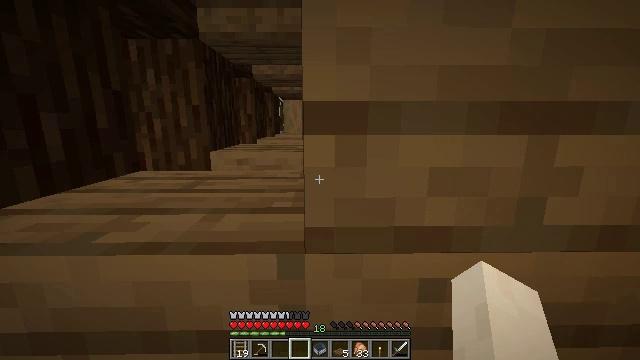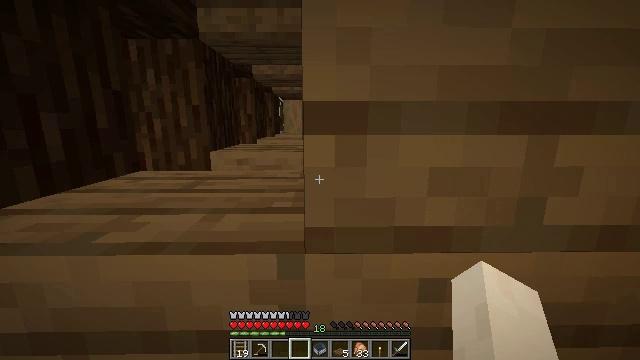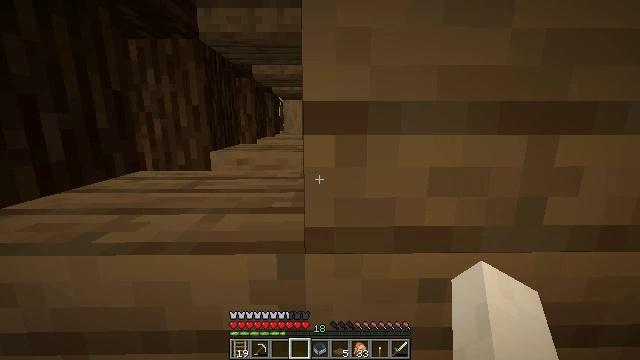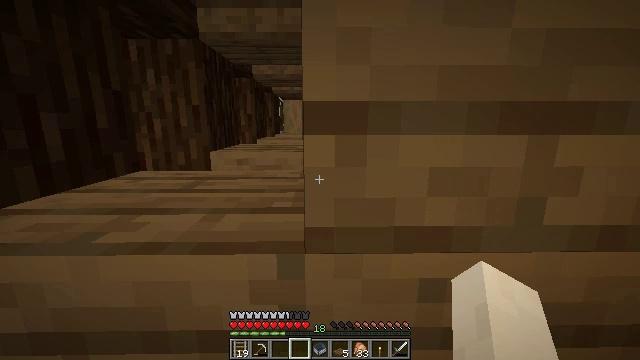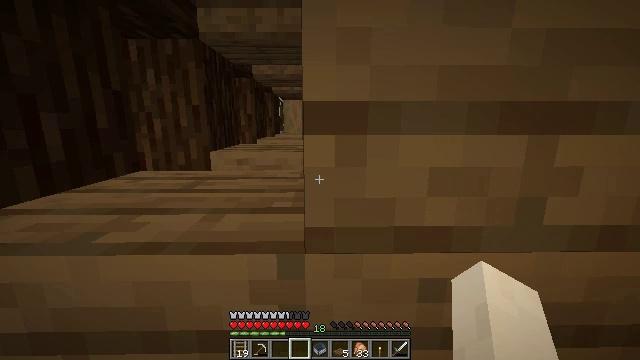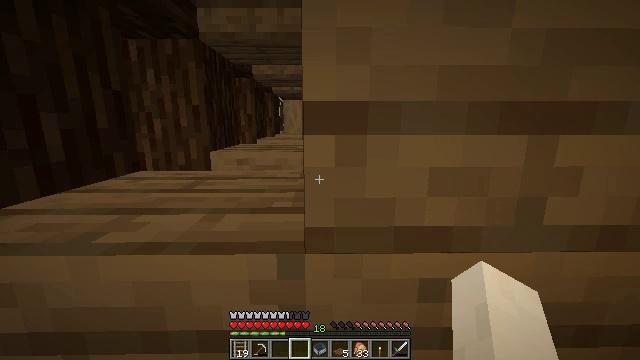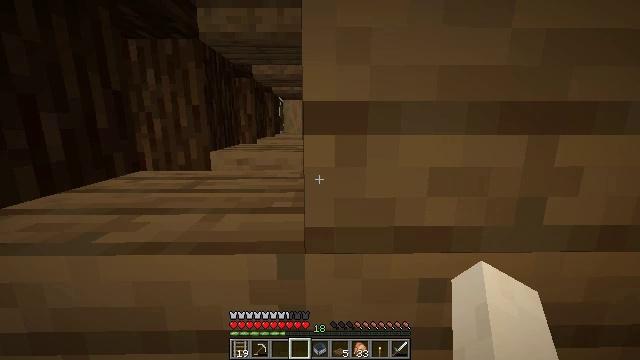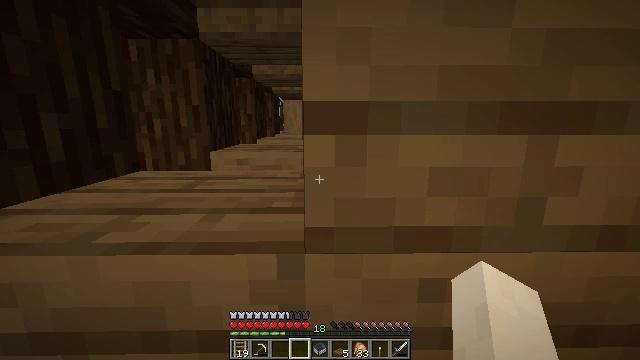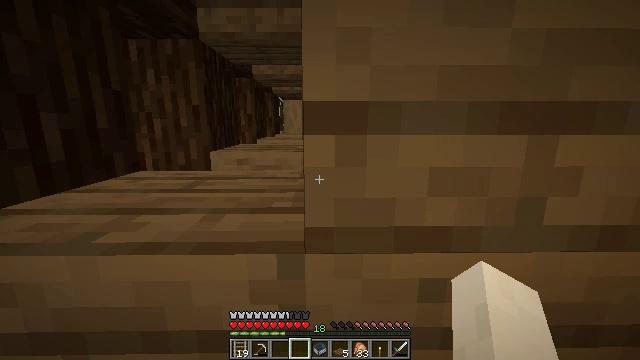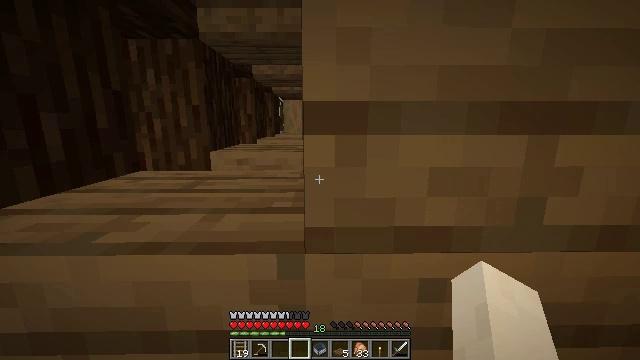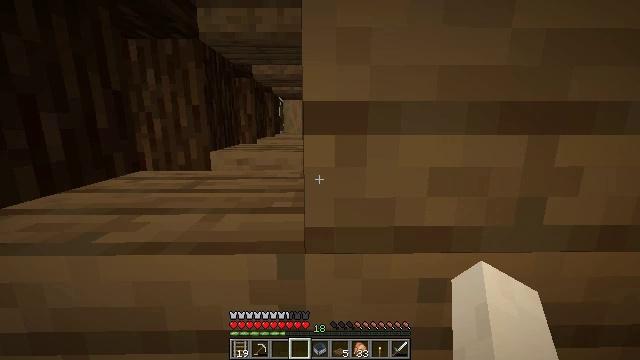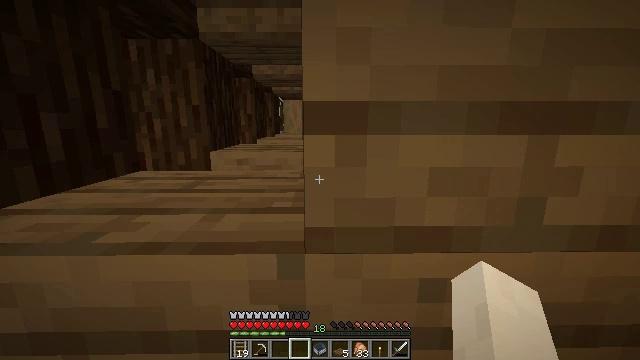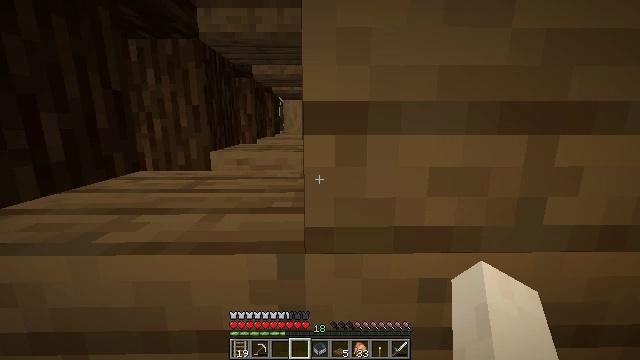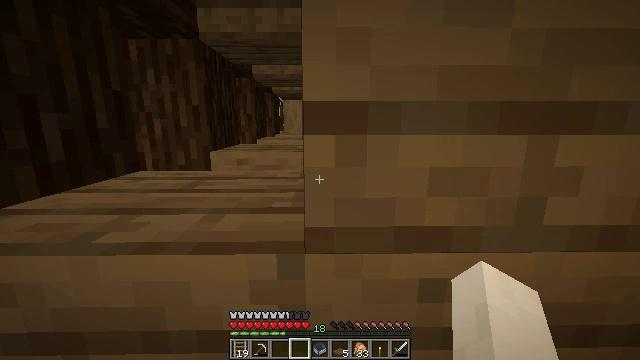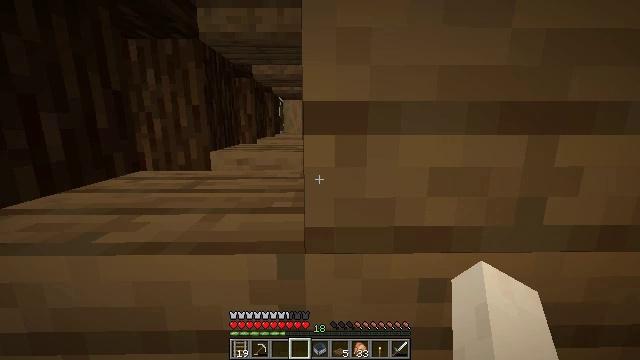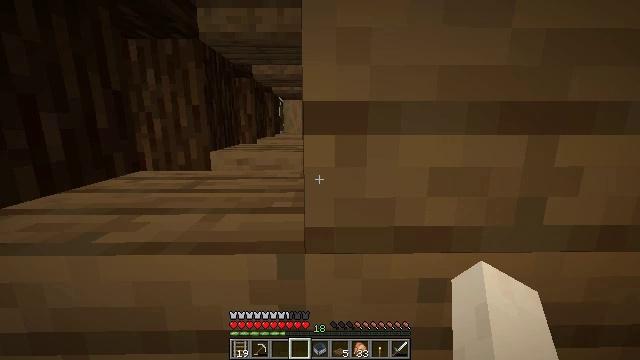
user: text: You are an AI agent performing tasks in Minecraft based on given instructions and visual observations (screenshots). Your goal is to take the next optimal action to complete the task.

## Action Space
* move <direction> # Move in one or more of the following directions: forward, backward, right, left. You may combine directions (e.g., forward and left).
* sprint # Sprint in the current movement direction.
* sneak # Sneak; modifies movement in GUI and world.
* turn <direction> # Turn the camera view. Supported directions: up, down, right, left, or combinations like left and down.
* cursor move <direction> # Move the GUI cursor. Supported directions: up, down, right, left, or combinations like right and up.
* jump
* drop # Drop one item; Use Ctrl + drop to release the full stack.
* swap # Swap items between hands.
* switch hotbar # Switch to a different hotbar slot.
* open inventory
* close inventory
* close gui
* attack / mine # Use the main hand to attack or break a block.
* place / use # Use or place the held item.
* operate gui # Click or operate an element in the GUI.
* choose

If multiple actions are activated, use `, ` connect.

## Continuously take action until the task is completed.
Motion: motion action
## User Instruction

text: Mine the stripped spruce log.
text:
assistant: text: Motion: no_op
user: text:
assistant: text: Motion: no_op
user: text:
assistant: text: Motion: no_op
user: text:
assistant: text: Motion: no_op
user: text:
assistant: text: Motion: no_op
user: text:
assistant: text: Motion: no_op
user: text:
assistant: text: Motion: no_op
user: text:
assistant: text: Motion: no_op
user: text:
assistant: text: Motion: no_op
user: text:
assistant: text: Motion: no_op
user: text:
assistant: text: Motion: no_op
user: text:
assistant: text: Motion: no_op
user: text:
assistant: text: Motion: no_op
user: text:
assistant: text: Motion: no_op
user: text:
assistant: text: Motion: no_op
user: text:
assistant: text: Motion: no_op
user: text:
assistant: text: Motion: no_op
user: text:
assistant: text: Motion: no_op
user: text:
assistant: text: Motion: no_op
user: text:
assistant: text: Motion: no_op
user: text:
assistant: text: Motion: no_op
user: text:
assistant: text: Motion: no_op
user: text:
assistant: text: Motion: no_op
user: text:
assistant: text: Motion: no_op
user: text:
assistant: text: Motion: no_op
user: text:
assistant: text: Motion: no_op
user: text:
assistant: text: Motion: no_op
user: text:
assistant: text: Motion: no_op
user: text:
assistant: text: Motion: no_op
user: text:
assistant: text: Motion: no_op